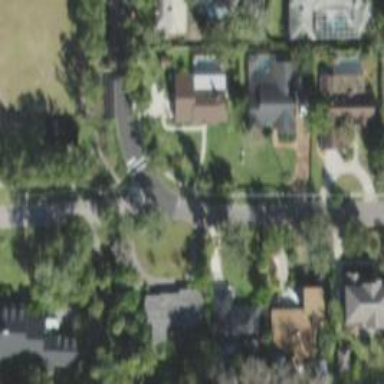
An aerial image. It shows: Residential road with sidewalk on the left side.